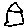
Label: house